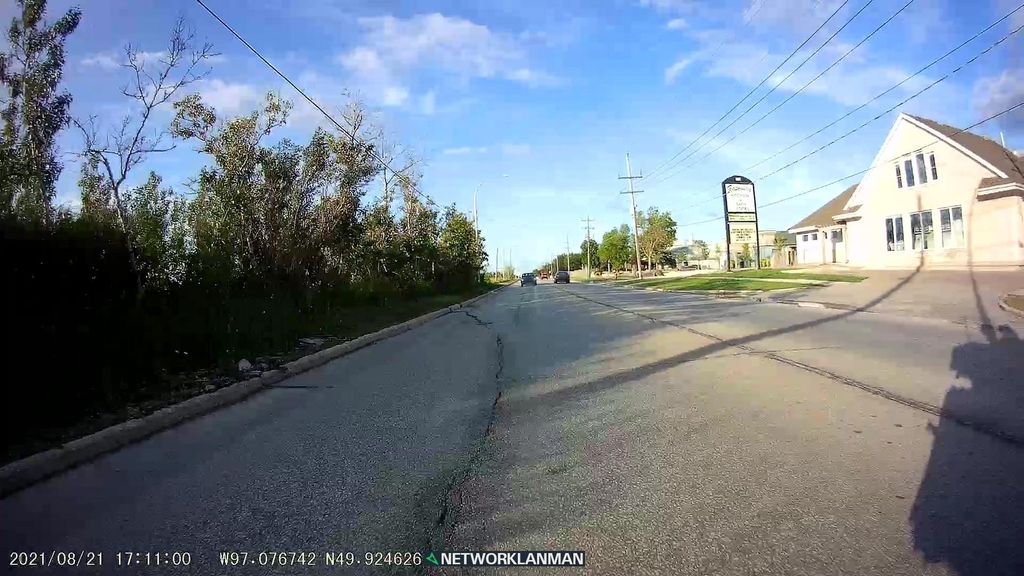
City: winnipeg